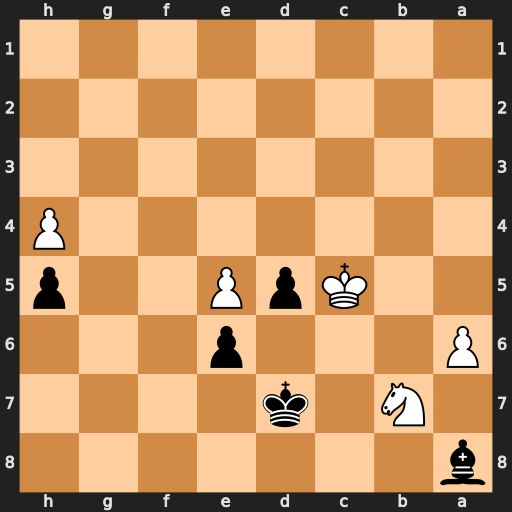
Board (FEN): b7/1N1k4/P3p3/2KpP2p/7P/8/8/8
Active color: b
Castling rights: -
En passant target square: -
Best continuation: Bxb7 axb7 Kc7 b8=Q+ Kxb8